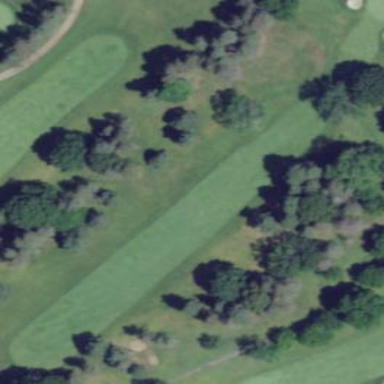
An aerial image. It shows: Grassy area designated as golf fairway.